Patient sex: F
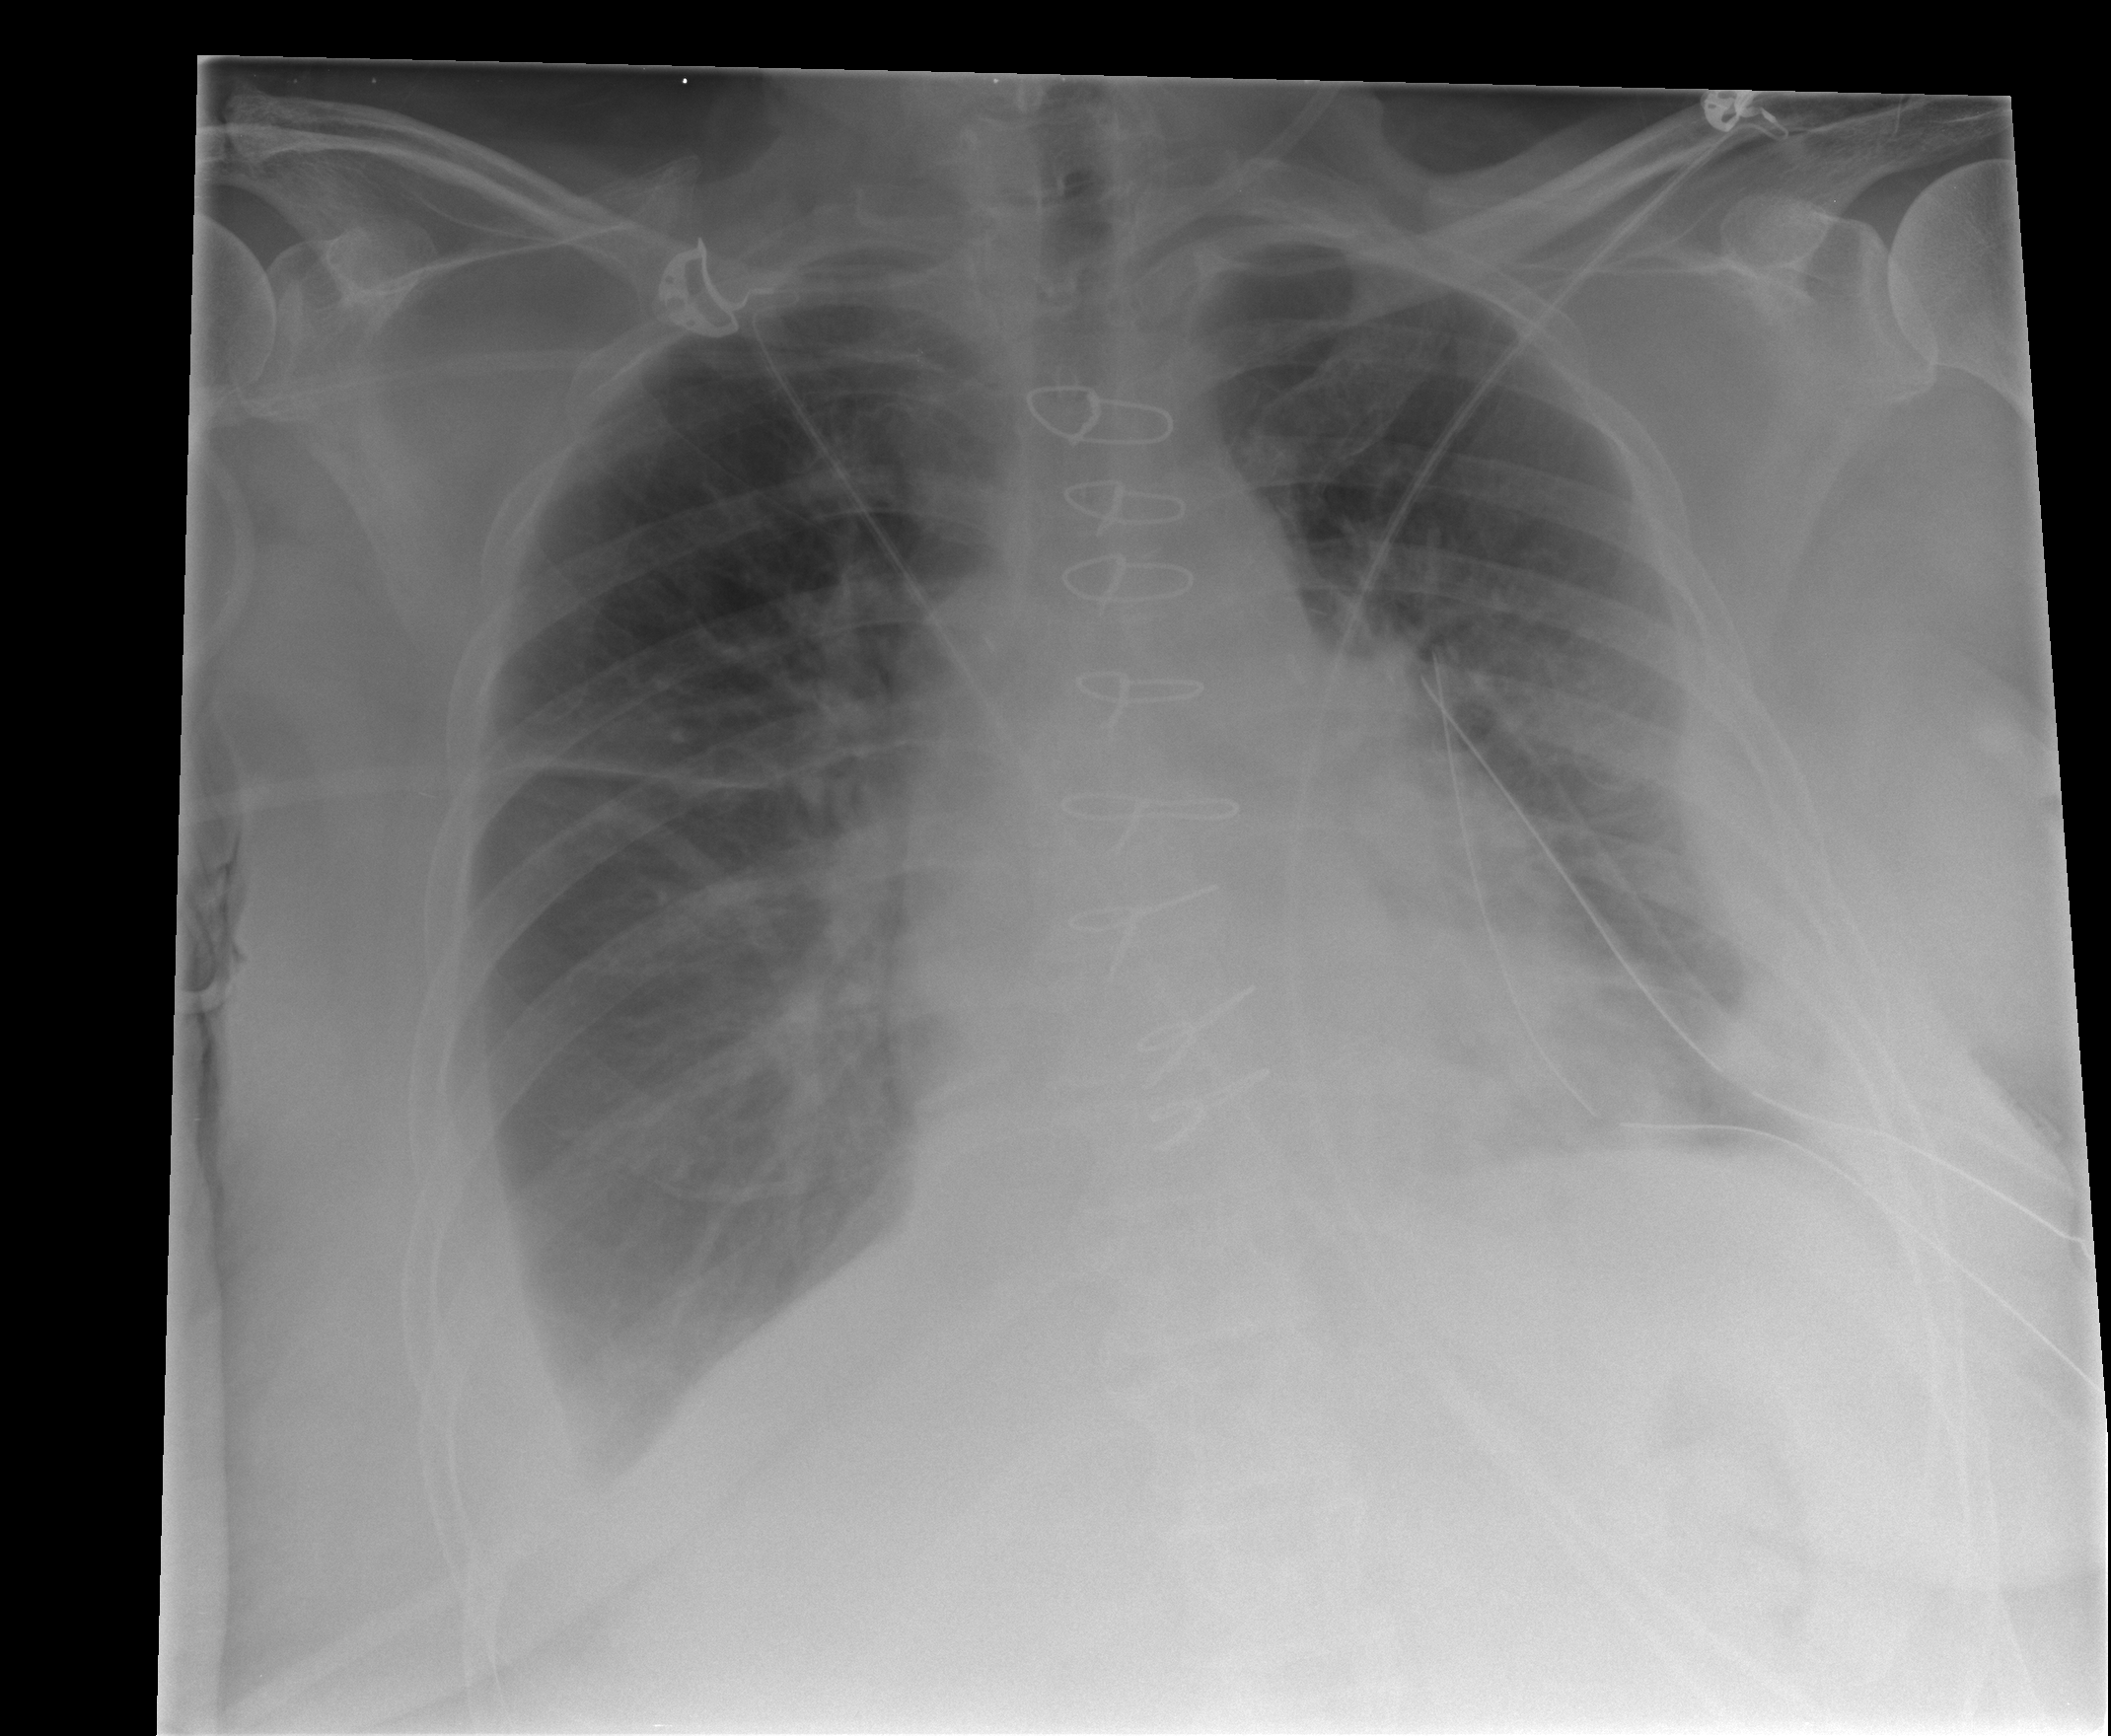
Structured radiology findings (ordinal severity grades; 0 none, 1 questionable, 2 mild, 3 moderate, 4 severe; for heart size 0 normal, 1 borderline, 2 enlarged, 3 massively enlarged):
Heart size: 0
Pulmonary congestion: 3
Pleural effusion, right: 2
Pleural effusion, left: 2
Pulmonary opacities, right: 0
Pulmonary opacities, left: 0
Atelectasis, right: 2
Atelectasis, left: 2